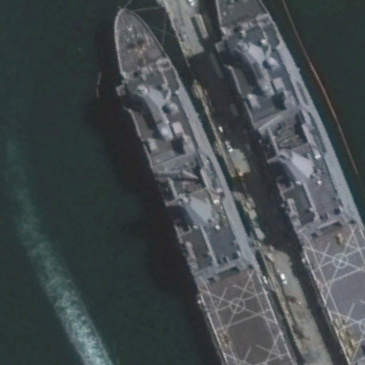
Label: combat